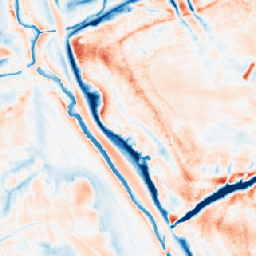
Category: edge_preserving
Decomposition family: guided
Decomposition parameters: radius: 8
eps: 0.1
Upsampling method: area
Upsampling parameters: scale: 8
Upsampling scale: 8